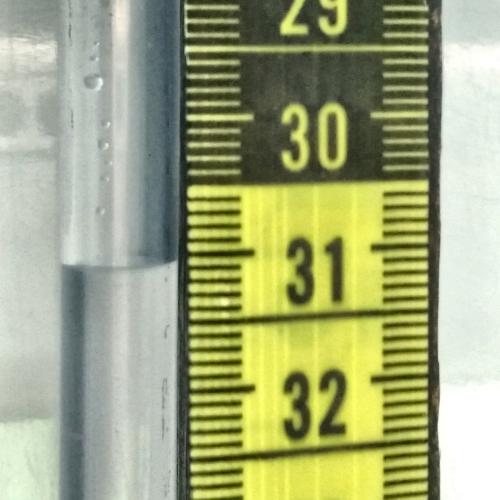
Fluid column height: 31.1 cm